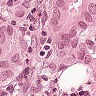
Metastatic tissue present: yes